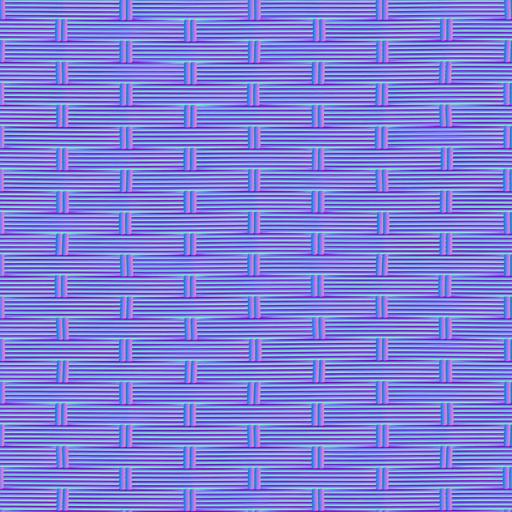
brown light wicker